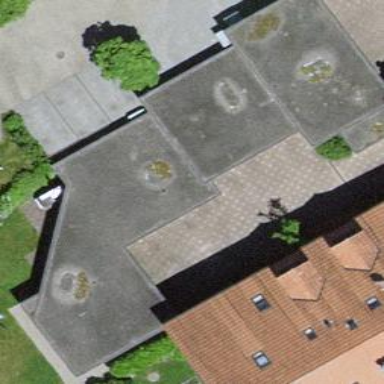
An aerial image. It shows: Group of garages.